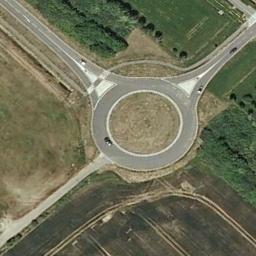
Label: roundabout